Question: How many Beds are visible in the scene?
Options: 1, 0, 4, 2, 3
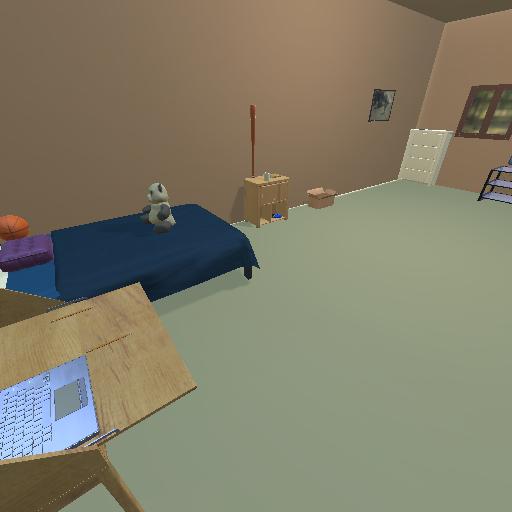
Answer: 1